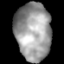
Tissue: lung
Cell type: Others
Senescence score: 0.2295
Nuclear area (px): 2002
Mean DAPI intensity: 155.712